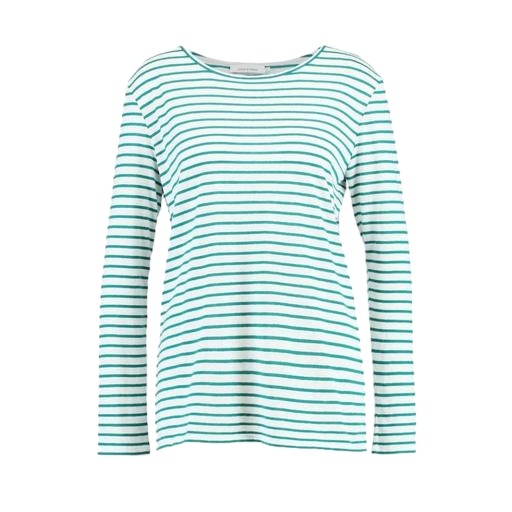
green women's striped long-sleeve t-shirt, blue women's striped long-sleeve t-shirt, green and white long sleeve shirt, white background